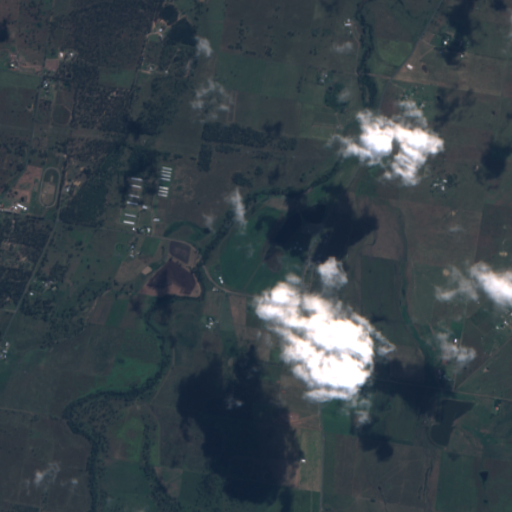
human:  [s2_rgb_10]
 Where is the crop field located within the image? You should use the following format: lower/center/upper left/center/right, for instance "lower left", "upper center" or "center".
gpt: The crop field is located in the lower right of the image.
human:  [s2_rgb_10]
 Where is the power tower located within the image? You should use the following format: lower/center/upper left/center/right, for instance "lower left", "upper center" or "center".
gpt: The power tower is located in the upper of the image.
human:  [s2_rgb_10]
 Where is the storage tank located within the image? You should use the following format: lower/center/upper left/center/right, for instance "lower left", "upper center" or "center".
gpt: The storage tank is located in the upper left of the image.
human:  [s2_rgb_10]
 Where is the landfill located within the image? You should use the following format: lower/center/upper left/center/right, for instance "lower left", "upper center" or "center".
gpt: There is no landfill in the image.